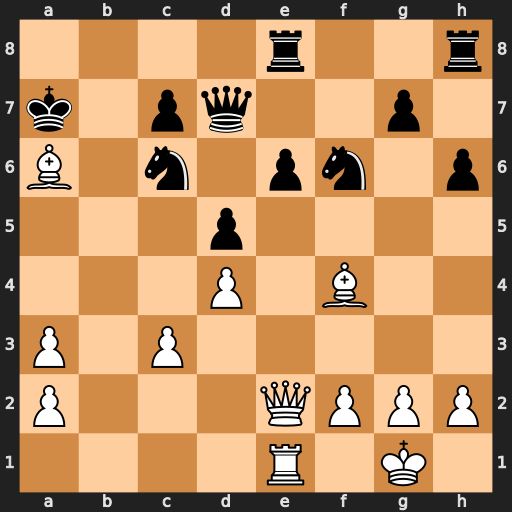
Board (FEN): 4r2r/k1pq2p1/B1n1pn1p/3p4/3P1B2/P1P5/P3QPPP/4R1K1
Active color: w
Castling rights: -
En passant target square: -
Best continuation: Qb5 Rb8 Qa4 Rb6 Bc8+ Kb8 Bxd7